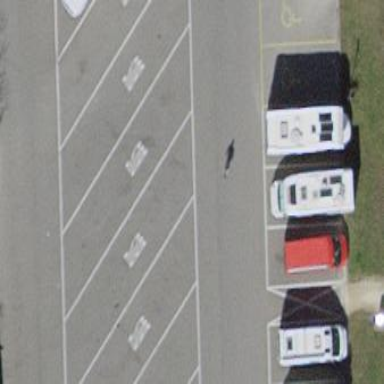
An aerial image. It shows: Parking space.